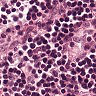
Metastatic tissue present: no